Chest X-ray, PA view. Patient: 70 years old, sex M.
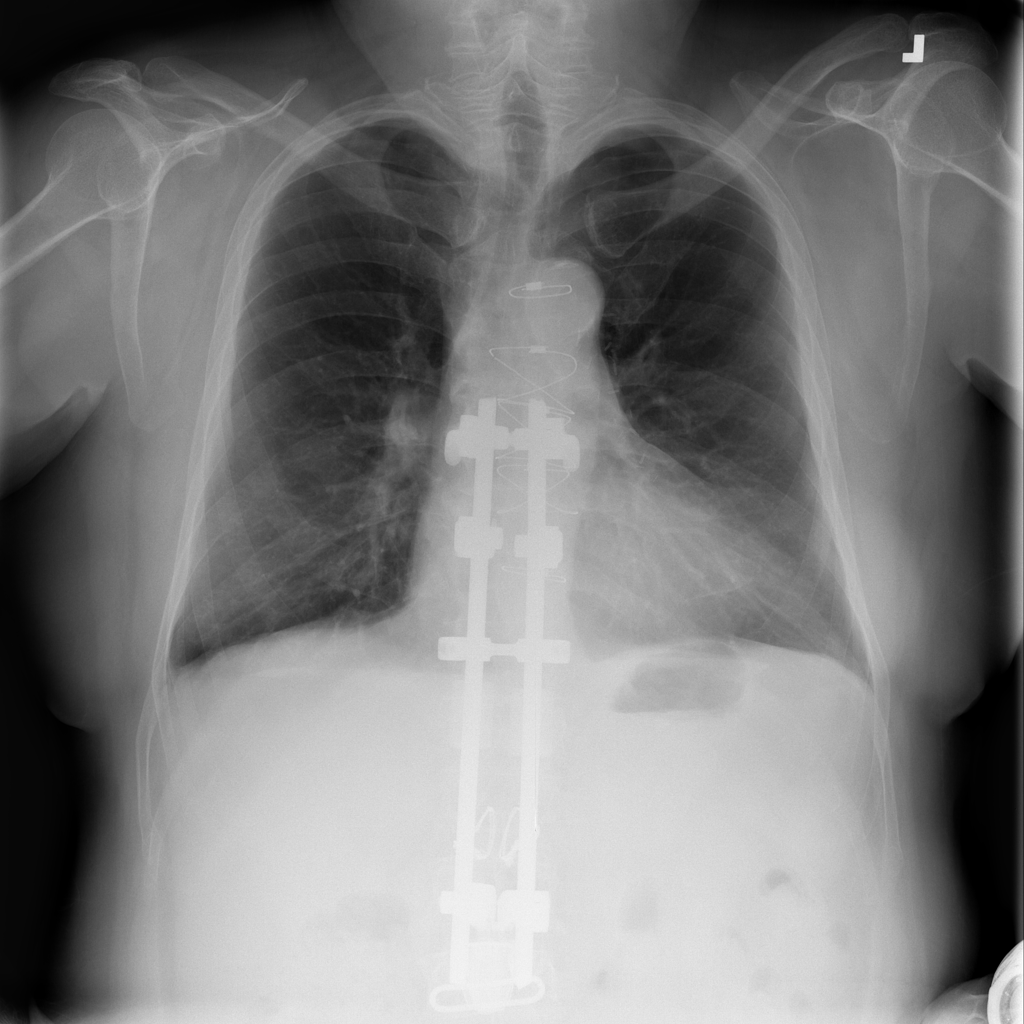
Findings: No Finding